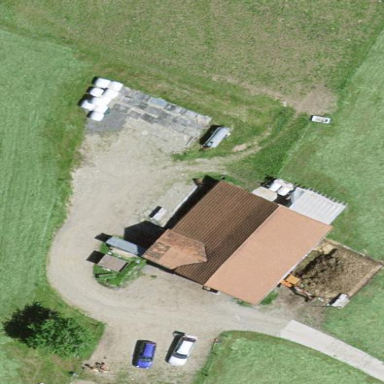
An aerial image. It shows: Farmyard area.